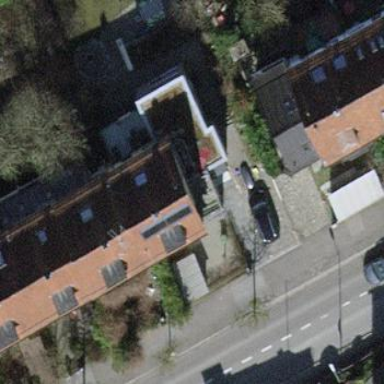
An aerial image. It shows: Building with tiled roof.